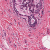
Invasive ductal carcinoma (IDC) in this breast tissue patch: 0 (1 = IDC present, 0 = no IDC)